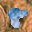
Label: 8